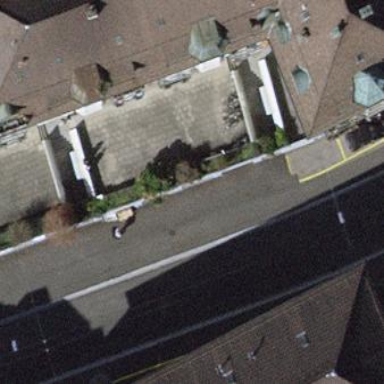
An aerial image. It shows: Group of garages.